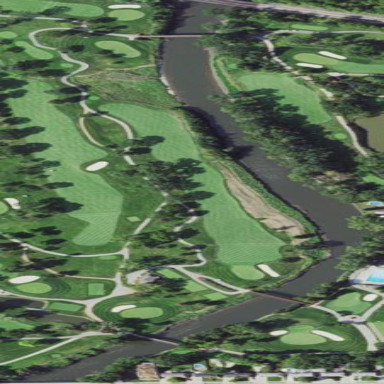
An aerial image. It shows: Water hazard in golf course. The hazard is natural water feature.